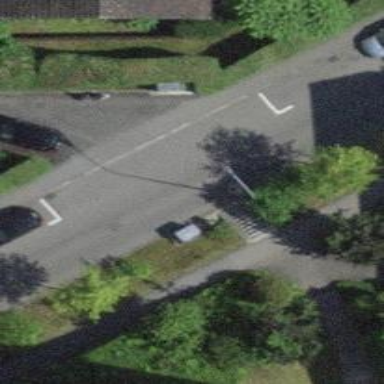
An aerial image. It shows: Kerb barrier.